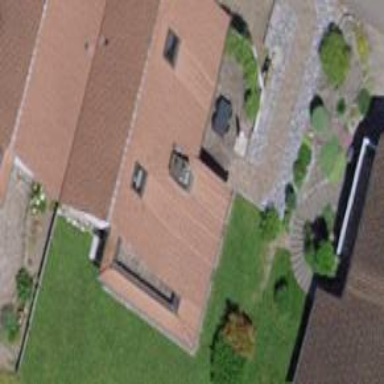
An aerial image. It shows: Semi-detached house.